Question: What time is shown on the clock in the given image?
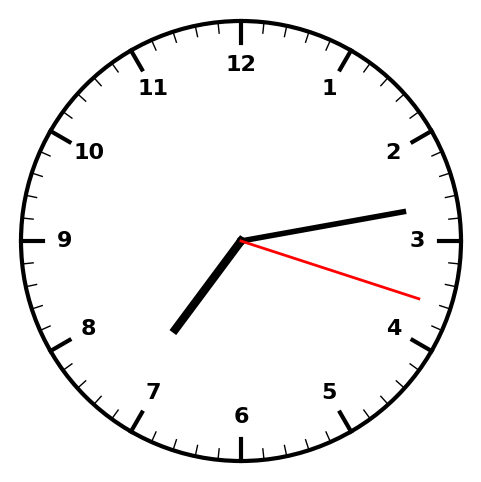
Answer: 07:13:18